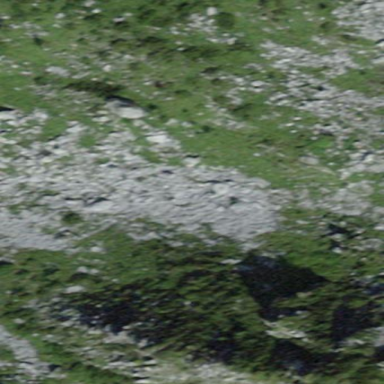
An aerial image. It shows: Natural scree.